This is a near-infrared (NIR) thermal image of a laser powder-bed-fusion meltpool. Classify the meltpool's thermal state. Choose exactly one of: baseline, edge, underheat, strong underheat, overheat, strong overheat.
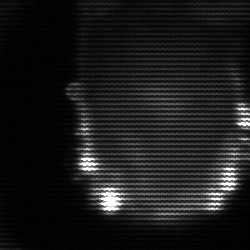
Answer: baseline